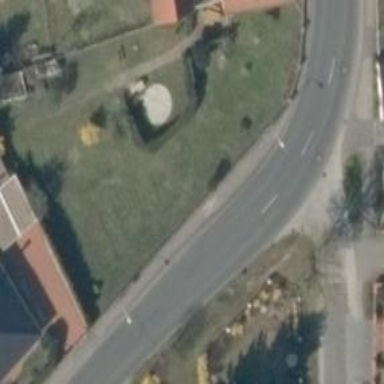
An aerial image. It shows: Left sidewalk along asphalt tertiary road.